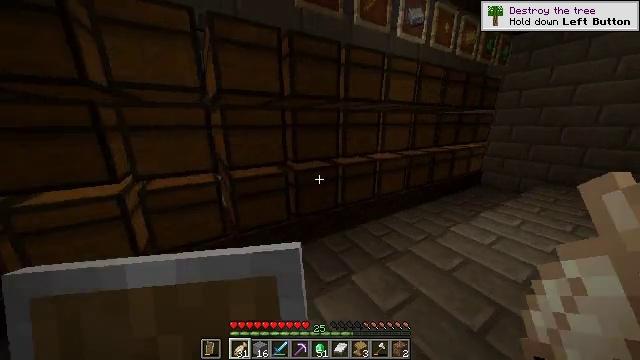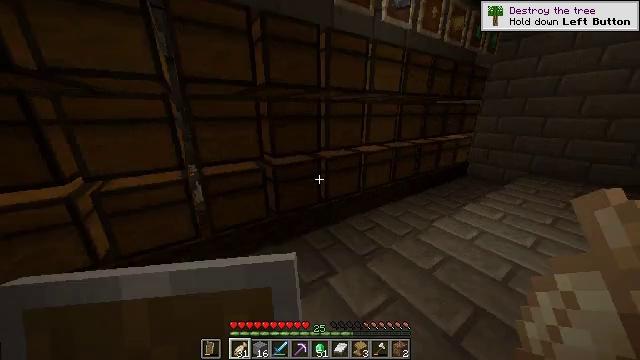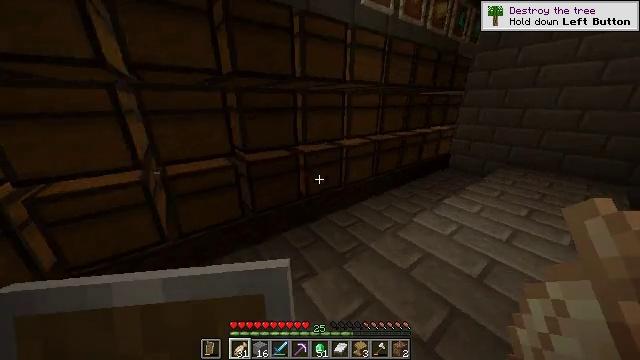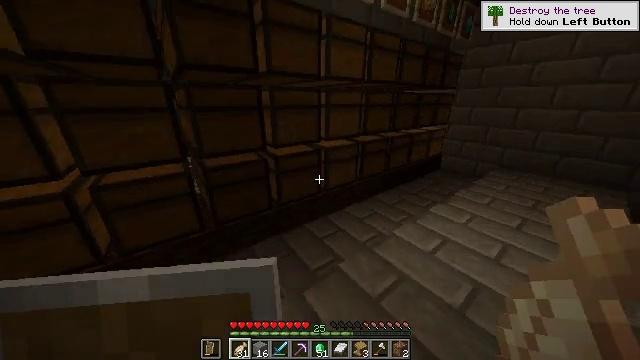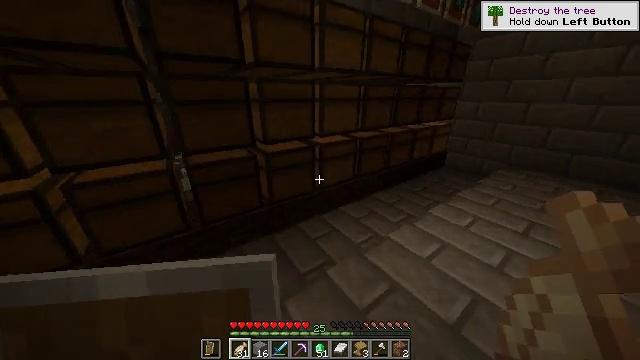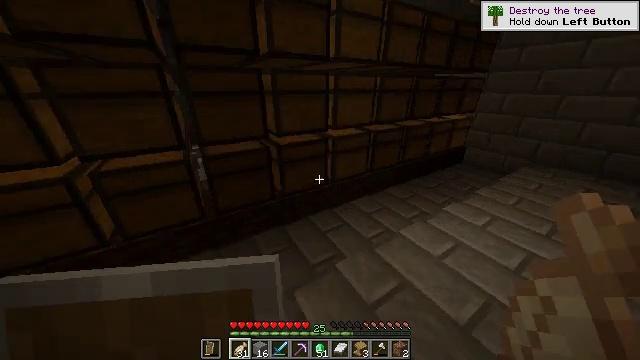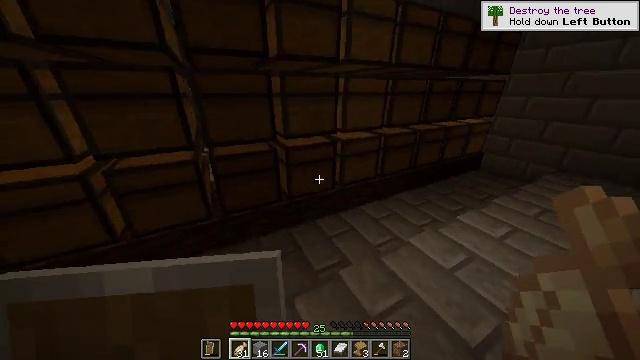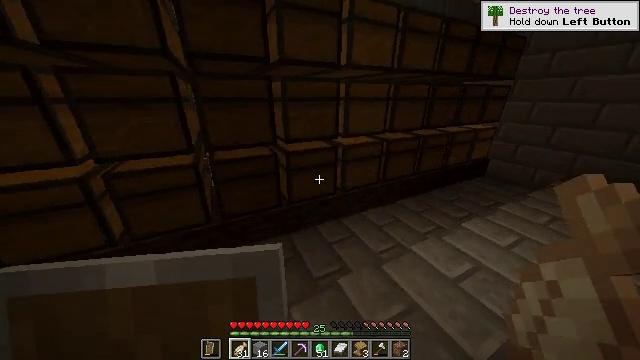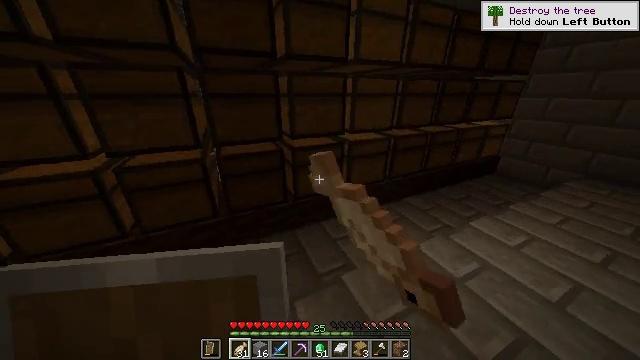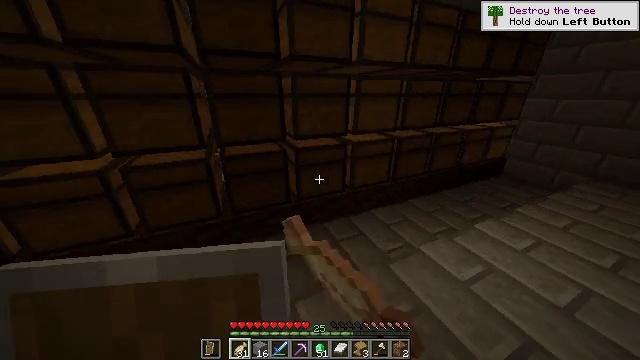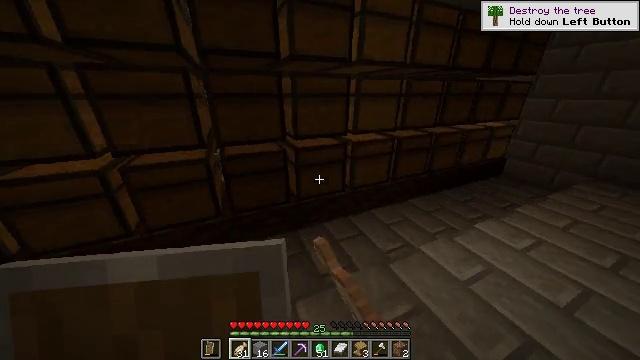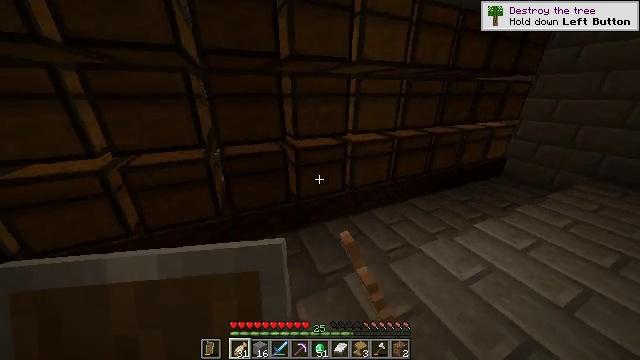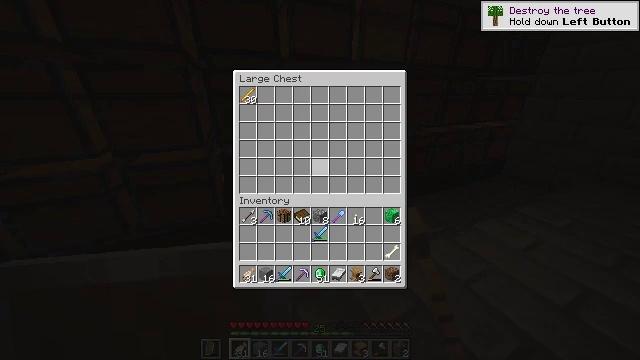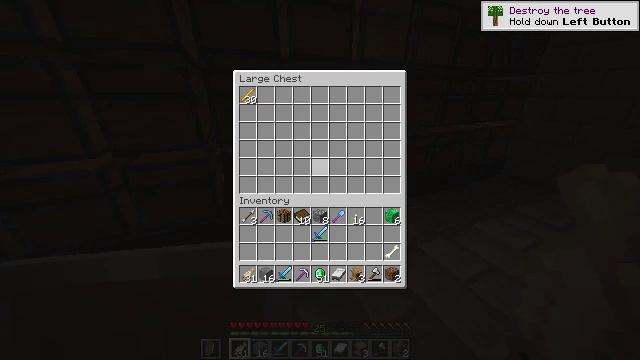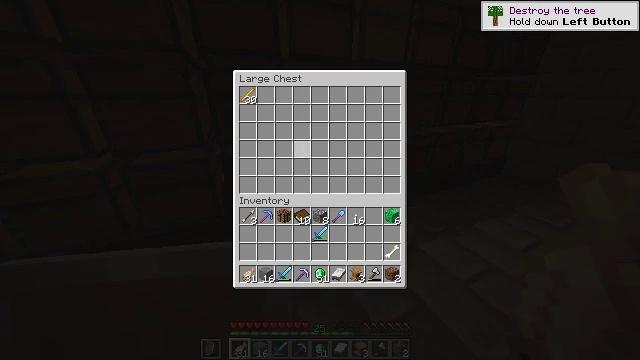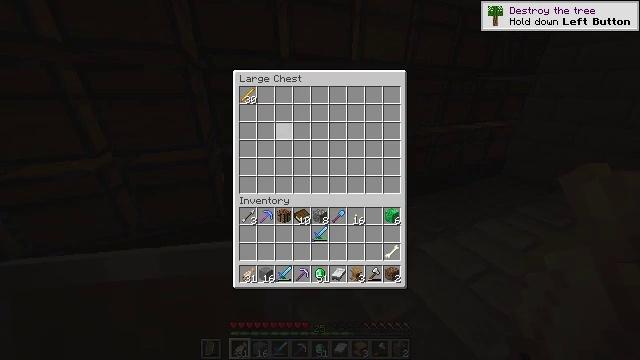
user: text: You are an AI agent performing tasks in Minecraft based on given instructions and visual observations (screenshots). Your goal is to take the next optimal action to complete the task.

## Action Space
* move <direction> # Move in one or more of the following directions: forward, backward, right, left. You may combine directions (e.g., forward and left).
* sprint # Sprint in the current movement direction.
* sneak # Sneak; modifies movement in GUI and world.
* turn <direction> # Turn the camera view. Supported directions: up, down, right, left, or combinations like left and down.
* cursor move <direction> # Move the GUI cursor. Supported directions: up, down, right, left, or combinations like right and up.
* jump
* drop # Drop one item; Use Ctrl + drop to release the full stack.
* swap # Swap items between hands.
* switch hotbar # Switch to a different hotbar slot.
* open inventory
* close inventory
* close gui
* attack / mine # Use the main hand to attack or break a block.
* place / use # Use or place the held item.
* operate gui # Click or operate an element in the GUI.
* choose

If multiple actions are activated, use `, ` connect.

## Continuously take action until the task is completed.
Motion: motion action
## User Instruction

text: Create a brewing stand in the crafting table.
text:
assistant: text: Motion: move forward and move right, turn right and down
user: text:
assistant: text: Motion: move forward and move right, turn right and down
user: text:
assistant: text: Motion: move forward and move right
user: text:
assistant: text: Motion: turn left and down
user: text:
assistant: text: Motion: turn left and down
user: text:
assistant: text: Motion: turn left
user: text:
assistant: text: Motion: turn left and up, use / place
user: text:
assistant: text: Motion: turn left and down, use / place
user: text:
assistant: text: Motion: turn left
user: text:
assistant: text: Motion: no_op
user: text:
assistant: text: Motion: no_op
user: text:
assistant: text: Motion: open gui
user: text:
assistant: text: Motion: cursor move up
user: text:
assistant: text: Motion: cursor move left and up
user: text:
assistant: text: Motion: cursor move left and up
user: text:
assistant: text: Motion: cursor move up
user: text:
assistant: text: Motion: cursor move left and up
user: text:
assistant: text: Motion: cursor move left
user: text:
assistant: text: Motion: sneak
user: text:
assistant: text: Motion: sneak
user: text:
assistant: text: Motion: sneak, choose
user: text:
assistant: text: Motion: sneak, choose
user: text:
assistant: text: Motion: sneak
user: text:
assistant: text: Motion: sneak
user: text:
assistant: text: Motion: no_op
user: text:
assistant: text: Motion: turn left and down, close gui
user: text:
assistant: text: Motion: turn left
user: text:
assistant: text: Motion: turn left
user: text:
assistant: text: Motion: turn left
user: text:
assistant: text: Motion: move forward, turn left